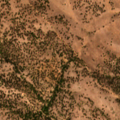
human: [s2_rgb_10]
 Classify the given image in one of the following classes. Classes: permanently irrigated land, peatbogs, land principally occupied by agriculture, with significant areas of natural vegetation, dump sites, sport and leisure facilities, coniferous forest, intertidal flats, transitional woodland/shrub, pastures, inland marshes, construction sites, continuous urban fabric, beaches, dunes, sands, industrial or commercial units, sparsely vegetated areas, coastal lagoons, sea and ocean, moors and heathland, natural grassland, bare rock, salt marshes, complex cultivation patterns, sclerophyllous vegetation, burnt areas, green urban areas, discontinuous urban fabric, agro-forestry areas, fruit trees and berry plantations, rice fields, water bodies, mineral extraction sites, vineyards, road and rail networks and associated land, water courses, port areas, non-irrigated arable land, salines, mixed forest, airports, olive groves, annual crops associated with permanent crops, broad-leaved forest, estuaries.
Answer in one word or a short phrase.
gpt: pastures, agro-forestry areas